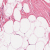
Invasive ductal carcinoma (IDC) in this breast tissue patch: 0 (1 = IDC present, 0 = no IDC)